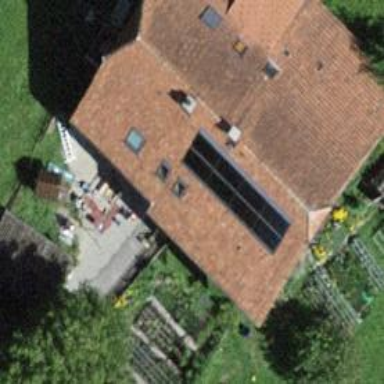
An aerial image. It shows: Solar photovoltaic panel generator.